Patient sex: M
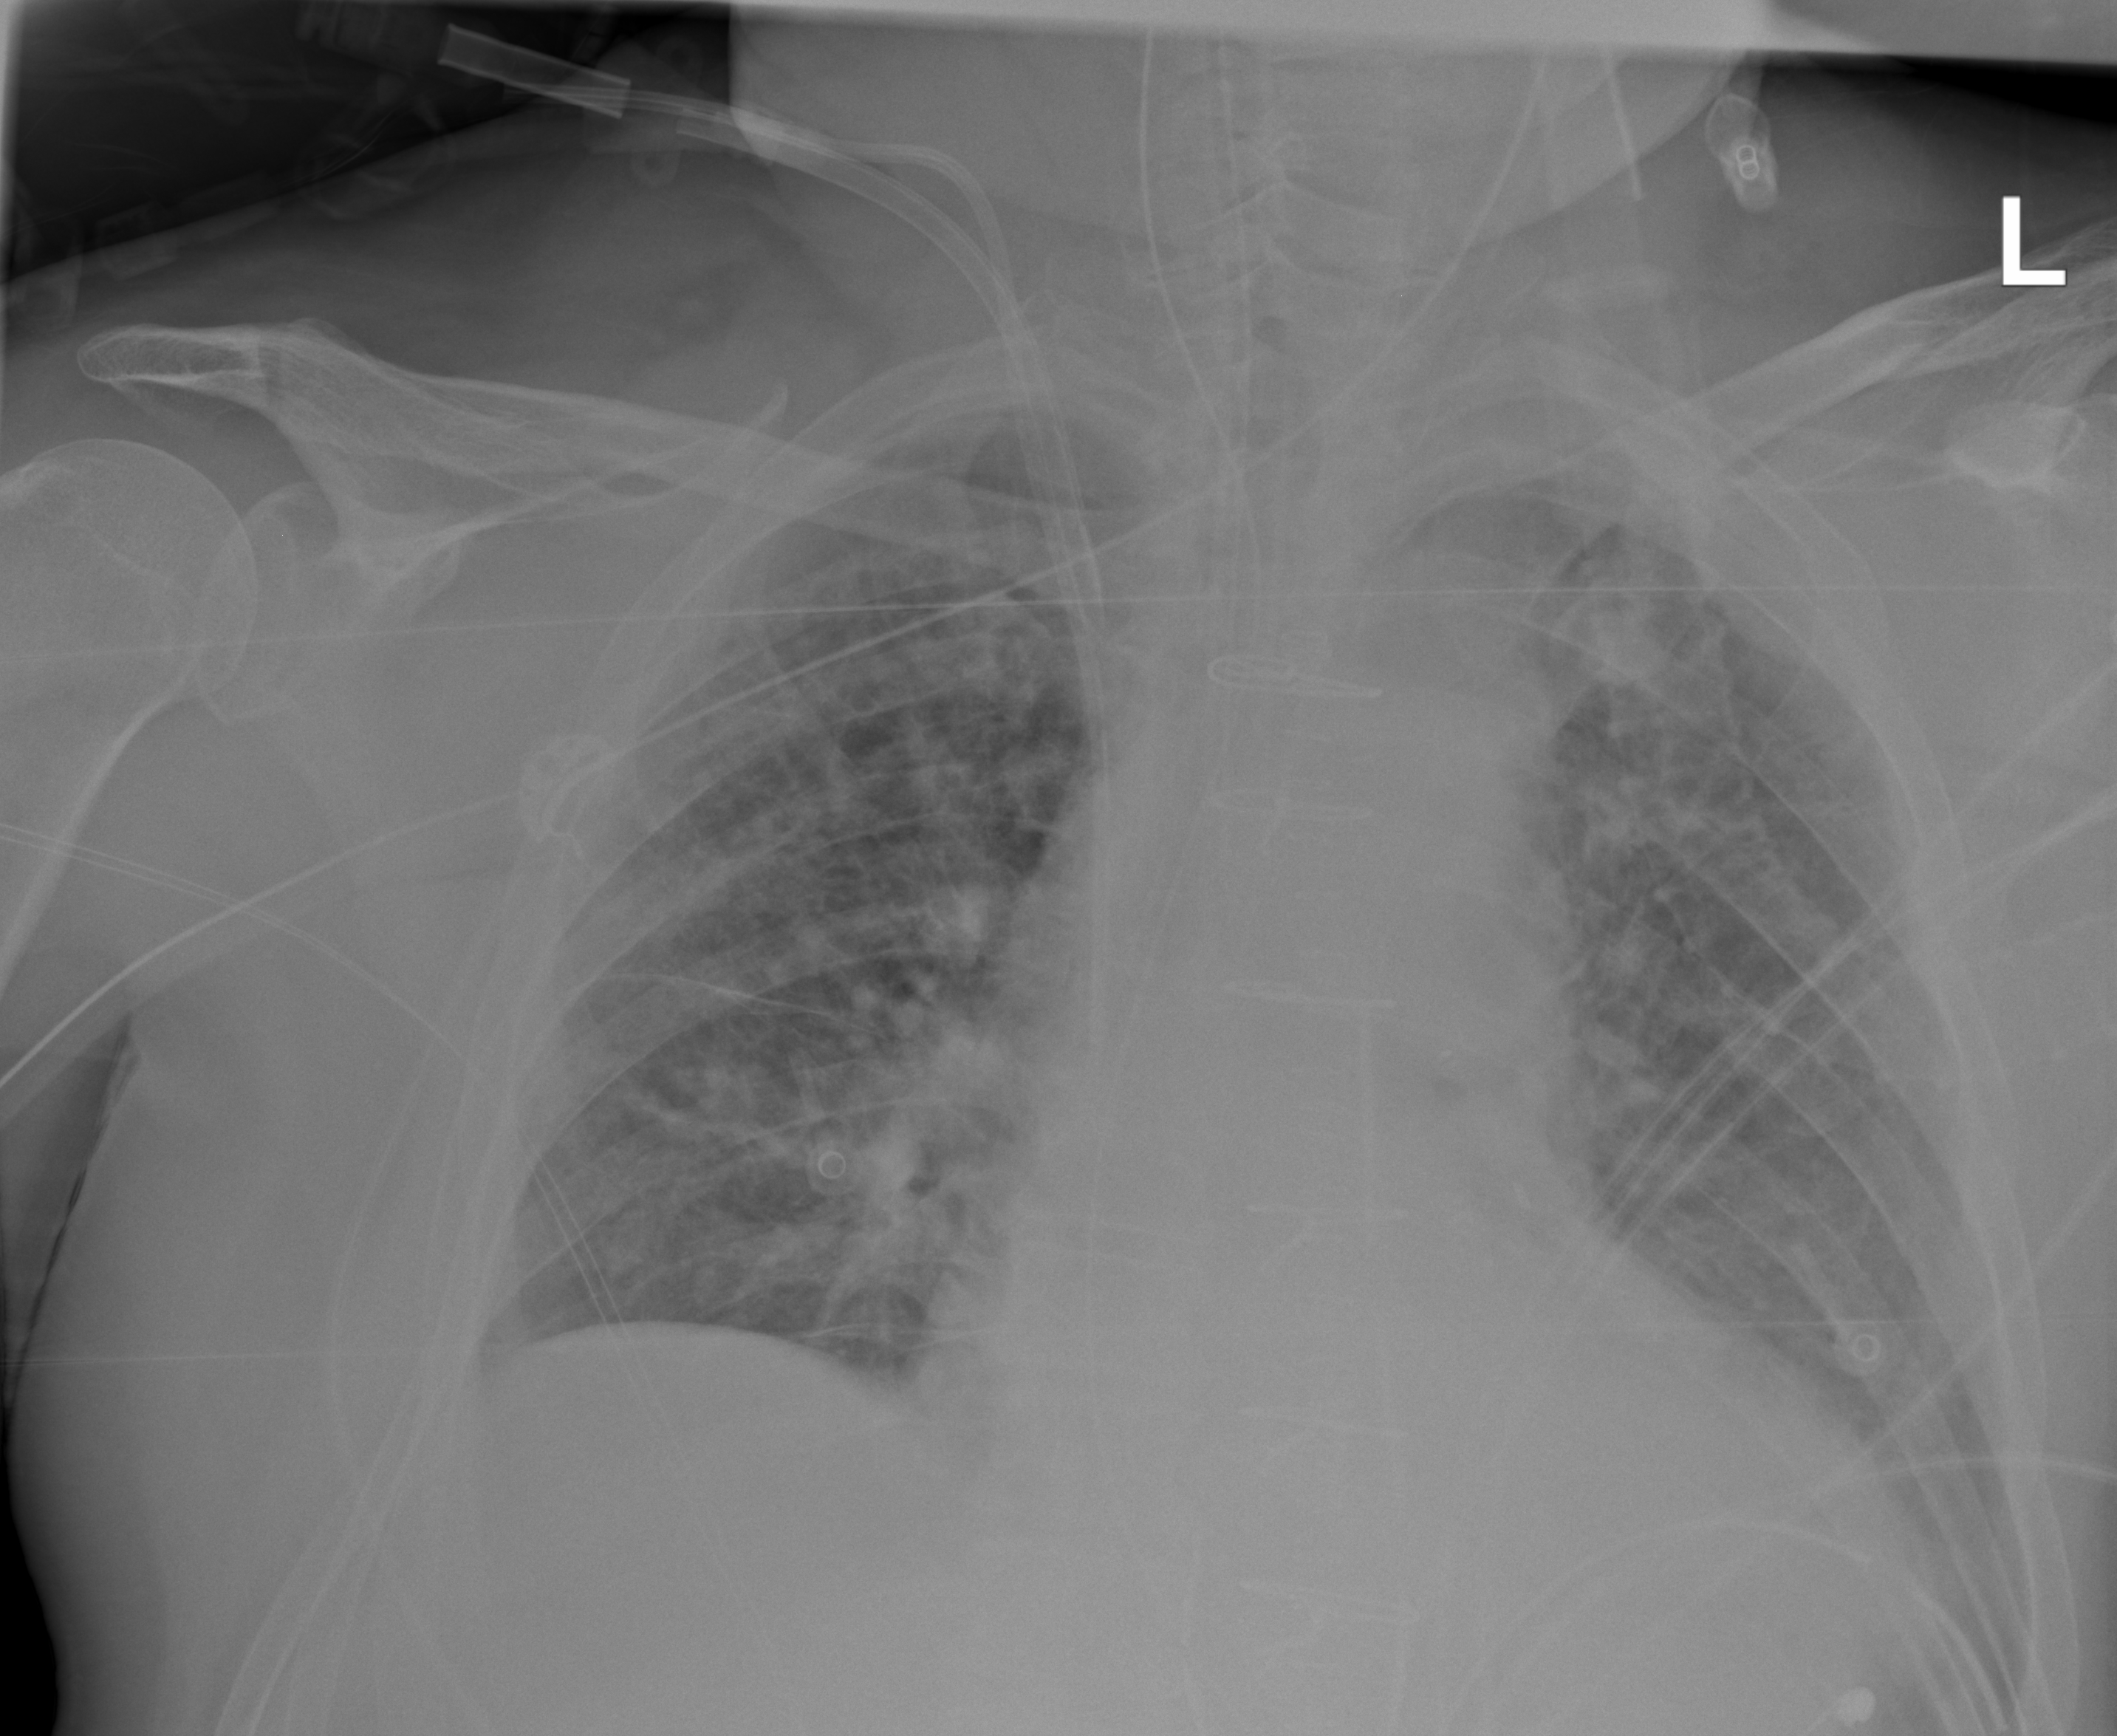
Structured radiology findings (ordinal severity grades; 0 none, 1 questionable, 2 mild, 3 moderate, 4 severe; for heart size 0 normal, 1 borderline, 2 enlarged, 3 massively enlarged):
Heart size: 2
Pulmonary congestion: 2
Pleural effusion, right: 2
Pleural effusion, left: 2
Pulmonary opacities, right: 3
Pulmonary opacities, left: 3
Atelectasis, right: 2
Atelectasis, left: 3